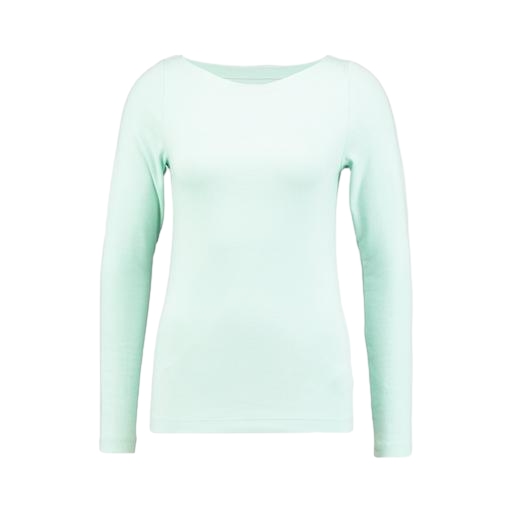
long-sleeve top, l/s top, her longsleeve top, white background